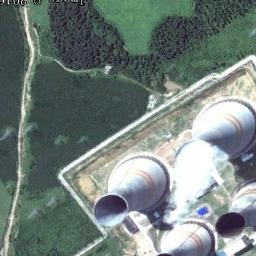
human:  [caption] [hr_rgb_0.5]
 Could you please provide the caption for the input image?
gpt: The thermal power station is surrounded by grass .

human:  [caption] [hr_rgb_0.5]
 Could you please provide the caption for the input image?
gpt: There are four cooling towers in the thermal power station, one is steaming, and there are large green areas around it .

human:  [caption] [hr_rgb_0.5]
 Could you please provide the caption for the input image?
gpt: There are two thermal power stations next to the buildings .

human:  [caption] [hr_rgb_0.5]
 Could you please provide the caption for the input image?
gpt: The thermal power station is on the grass next to some trees .

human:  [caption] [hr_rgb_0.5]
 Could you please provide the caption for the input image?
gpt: There are four chimneys on the thermal power station beside a green meadow .